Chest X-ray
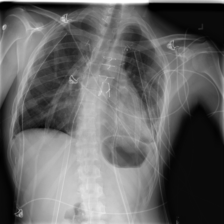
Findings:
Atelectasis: negative
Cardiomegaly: negative
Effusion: negative
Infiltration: negative
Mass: negative
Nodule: negative
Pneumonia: negative
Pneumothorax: positive
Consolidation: negative
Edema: negative
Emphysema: negative
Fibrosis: negative
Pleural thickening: negative
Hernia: negative